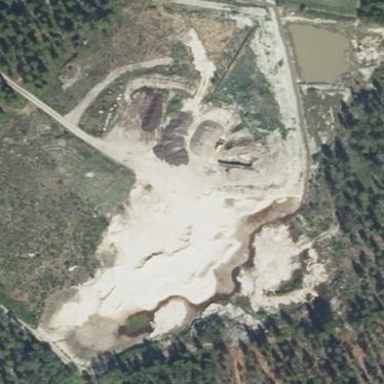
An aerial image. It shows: Quarry area.